Question: So i can try and ask my problem but for your sake and my sake i have created a simple image in photoshop to try to tell you what i want to achieve:

I have tried to work with the Opaque stuff in AWTUtilities but it does not seem to work do you guys have any idea how i can achieve this??
I do need the native windows border so i can drag and drop the window and also need the resize function.
Thanks in advance
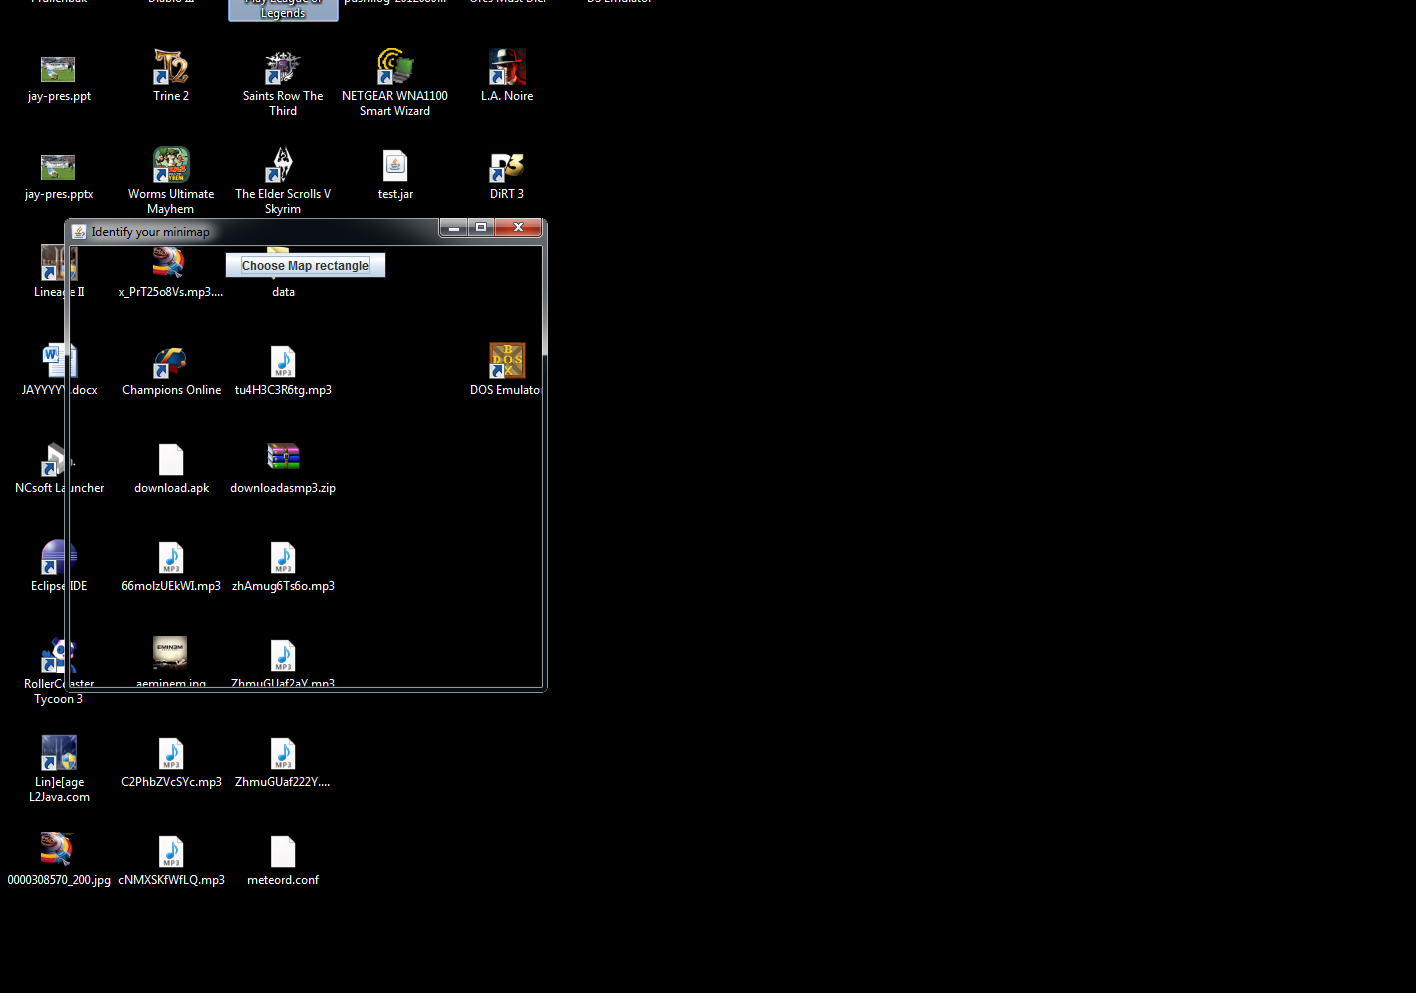
Answer: For a transparent/transuculent 'JFrame' see here: <URL> which explains translucent Windows in Java.
You need to call 'setOpacity()'.
Here is also a small example :

'''
import java.awt.*;
import javax.swing.*;
import static java.awt.GraphicsDevice.WindowTranslucency.*;
public class TranslucentWindowDemo extends JFrame {
public TranslucentWindowDemo() {
super("TranslucentWindow");
setLayout(new GridBagLayout());
setSize(300, 200);
setLocationRelativeTo(null);
setDefaultCloseOperation(JFrame.EXIT_ON_CLOSE);
//Add a sample button.
add(new JButton("I am a Button"));
}
public static void main(String[] args) {
// Determine if the GraphicsDevice supports translucency.
GraphicsEnvironment ge =
GraphicsEnvironment.getLocalGraphicsEnvironment();
GraphicsDevice gd = ge.getDefaultScreenDevice();
//If translucent windows aren't supported, exit.
if (!gd.isWindowTranslucencySupported(TRANSLUCENT)) {
System.err.println(
"Translucency is not supported");
System.exit(0);
}
JFrame.setDefaultLookAndFeelDecorated(true);
// Create the GUI on the event-dispatching thread
SwingUtilities.invokeLater(new Runnable() {
@Override
public void run() {
TranslucentWindowDemo tw = new TranslucentWindowDemo();
// Set the window to 55% opaque (45% translucent).
tw.setOpacity(0.55f);
// Display the window.
tw.setVisible(true);
}
});
}
}
'''